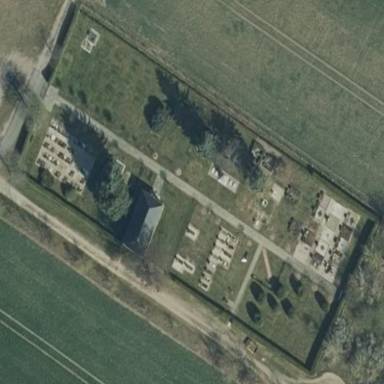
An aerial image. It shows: Cemetery.